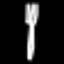
Label: fork